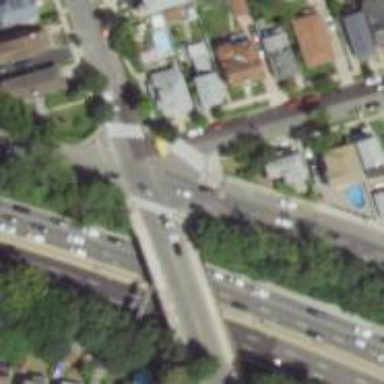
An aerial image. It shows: Marked road crossing.